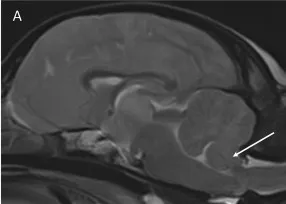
Images of the first MRI study performed at presentation. Mid-sagittal T2W,. The arrow in (A) points to the caudo-ventral aspect of the cerebellum, which is displaced caudally and is partially herniating through the foramen magnum.
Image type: radiology (mri)